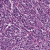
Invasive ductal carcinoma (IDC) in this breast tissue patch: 1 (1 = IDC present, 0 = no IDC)